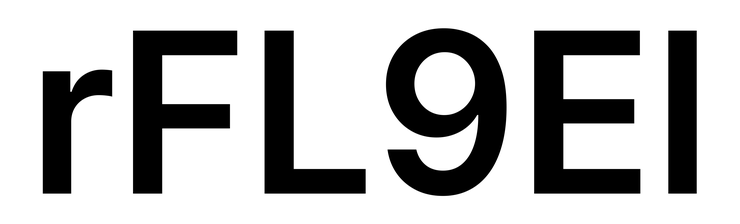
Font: Inter_SemiBold